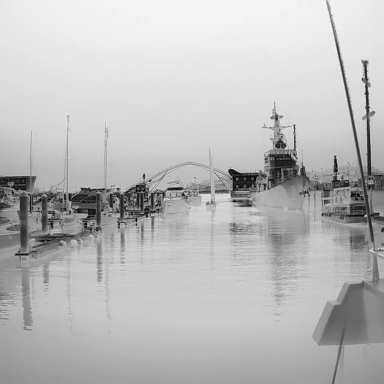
There are four sailboats in the infrared image.